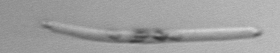
Label: Eucampia_morphytype1